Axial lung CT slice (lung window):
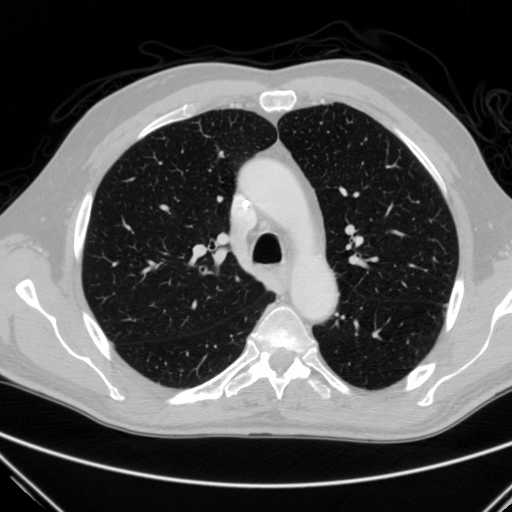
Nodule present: no